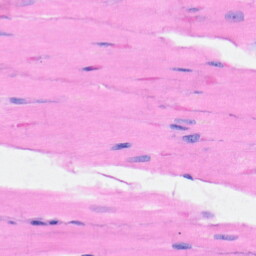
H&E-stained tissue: Heart